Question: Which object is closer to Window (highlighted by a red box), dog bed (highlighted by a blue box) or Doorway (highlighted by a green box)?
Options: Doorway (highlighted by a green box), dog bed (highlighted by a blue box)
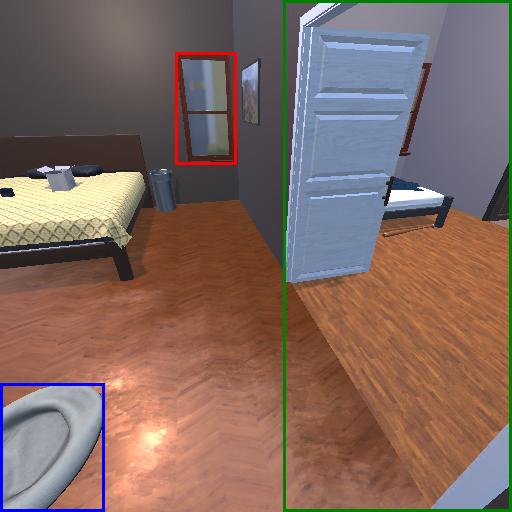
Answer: Doorway (highlighted by a green box)